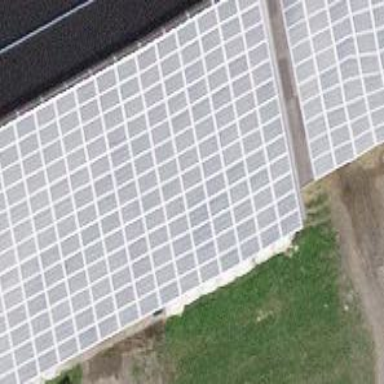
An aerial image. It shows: Solar power generator.